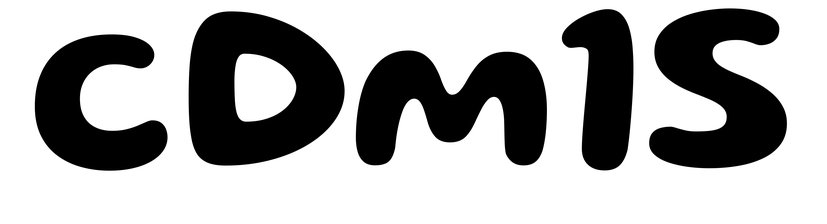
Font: Gluten_SemiBold